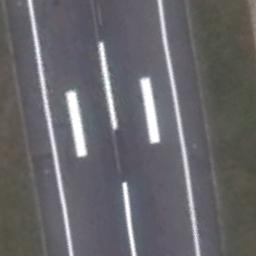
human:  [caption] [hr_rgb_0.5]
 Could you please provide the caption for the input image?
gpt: The runway is on the grass .

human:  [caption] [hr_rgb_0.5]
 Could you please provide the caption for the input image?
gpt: The runway goes through the lawn and two touchdown zone markings are on the runway .

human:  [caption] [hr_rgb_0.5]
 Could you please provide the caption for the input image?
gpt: There is a green lawn next to the runway, With white dashes of varying thickness on the runway .

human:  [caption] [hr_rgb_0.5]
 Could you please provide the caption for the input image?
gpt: The grass is on either side of the runway .

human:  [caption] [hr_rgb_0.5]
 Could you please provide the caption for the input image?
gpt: There are green meadows beside the runway with white marks .